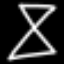
Label: hourglass